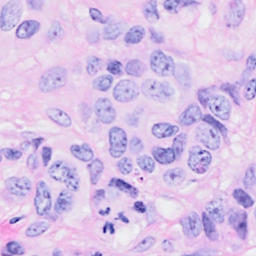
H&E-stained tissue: Breast